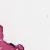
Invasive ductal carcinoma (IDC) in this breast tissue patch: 0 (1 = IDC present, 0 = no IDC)